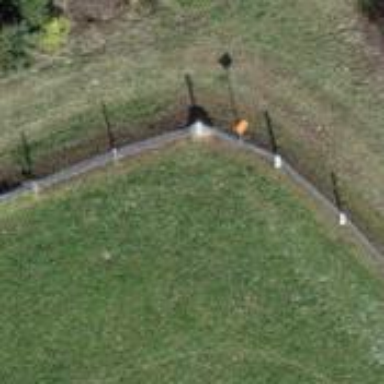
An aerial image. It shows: Aerial marker.